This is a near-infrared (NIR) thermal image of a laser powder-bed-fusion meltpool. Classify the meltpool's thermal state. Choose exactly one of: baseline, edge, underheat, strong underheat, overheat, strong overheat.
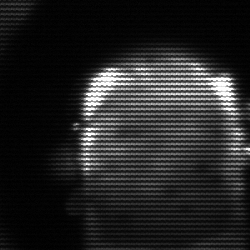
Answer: baseline